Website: lowes
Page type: receipt
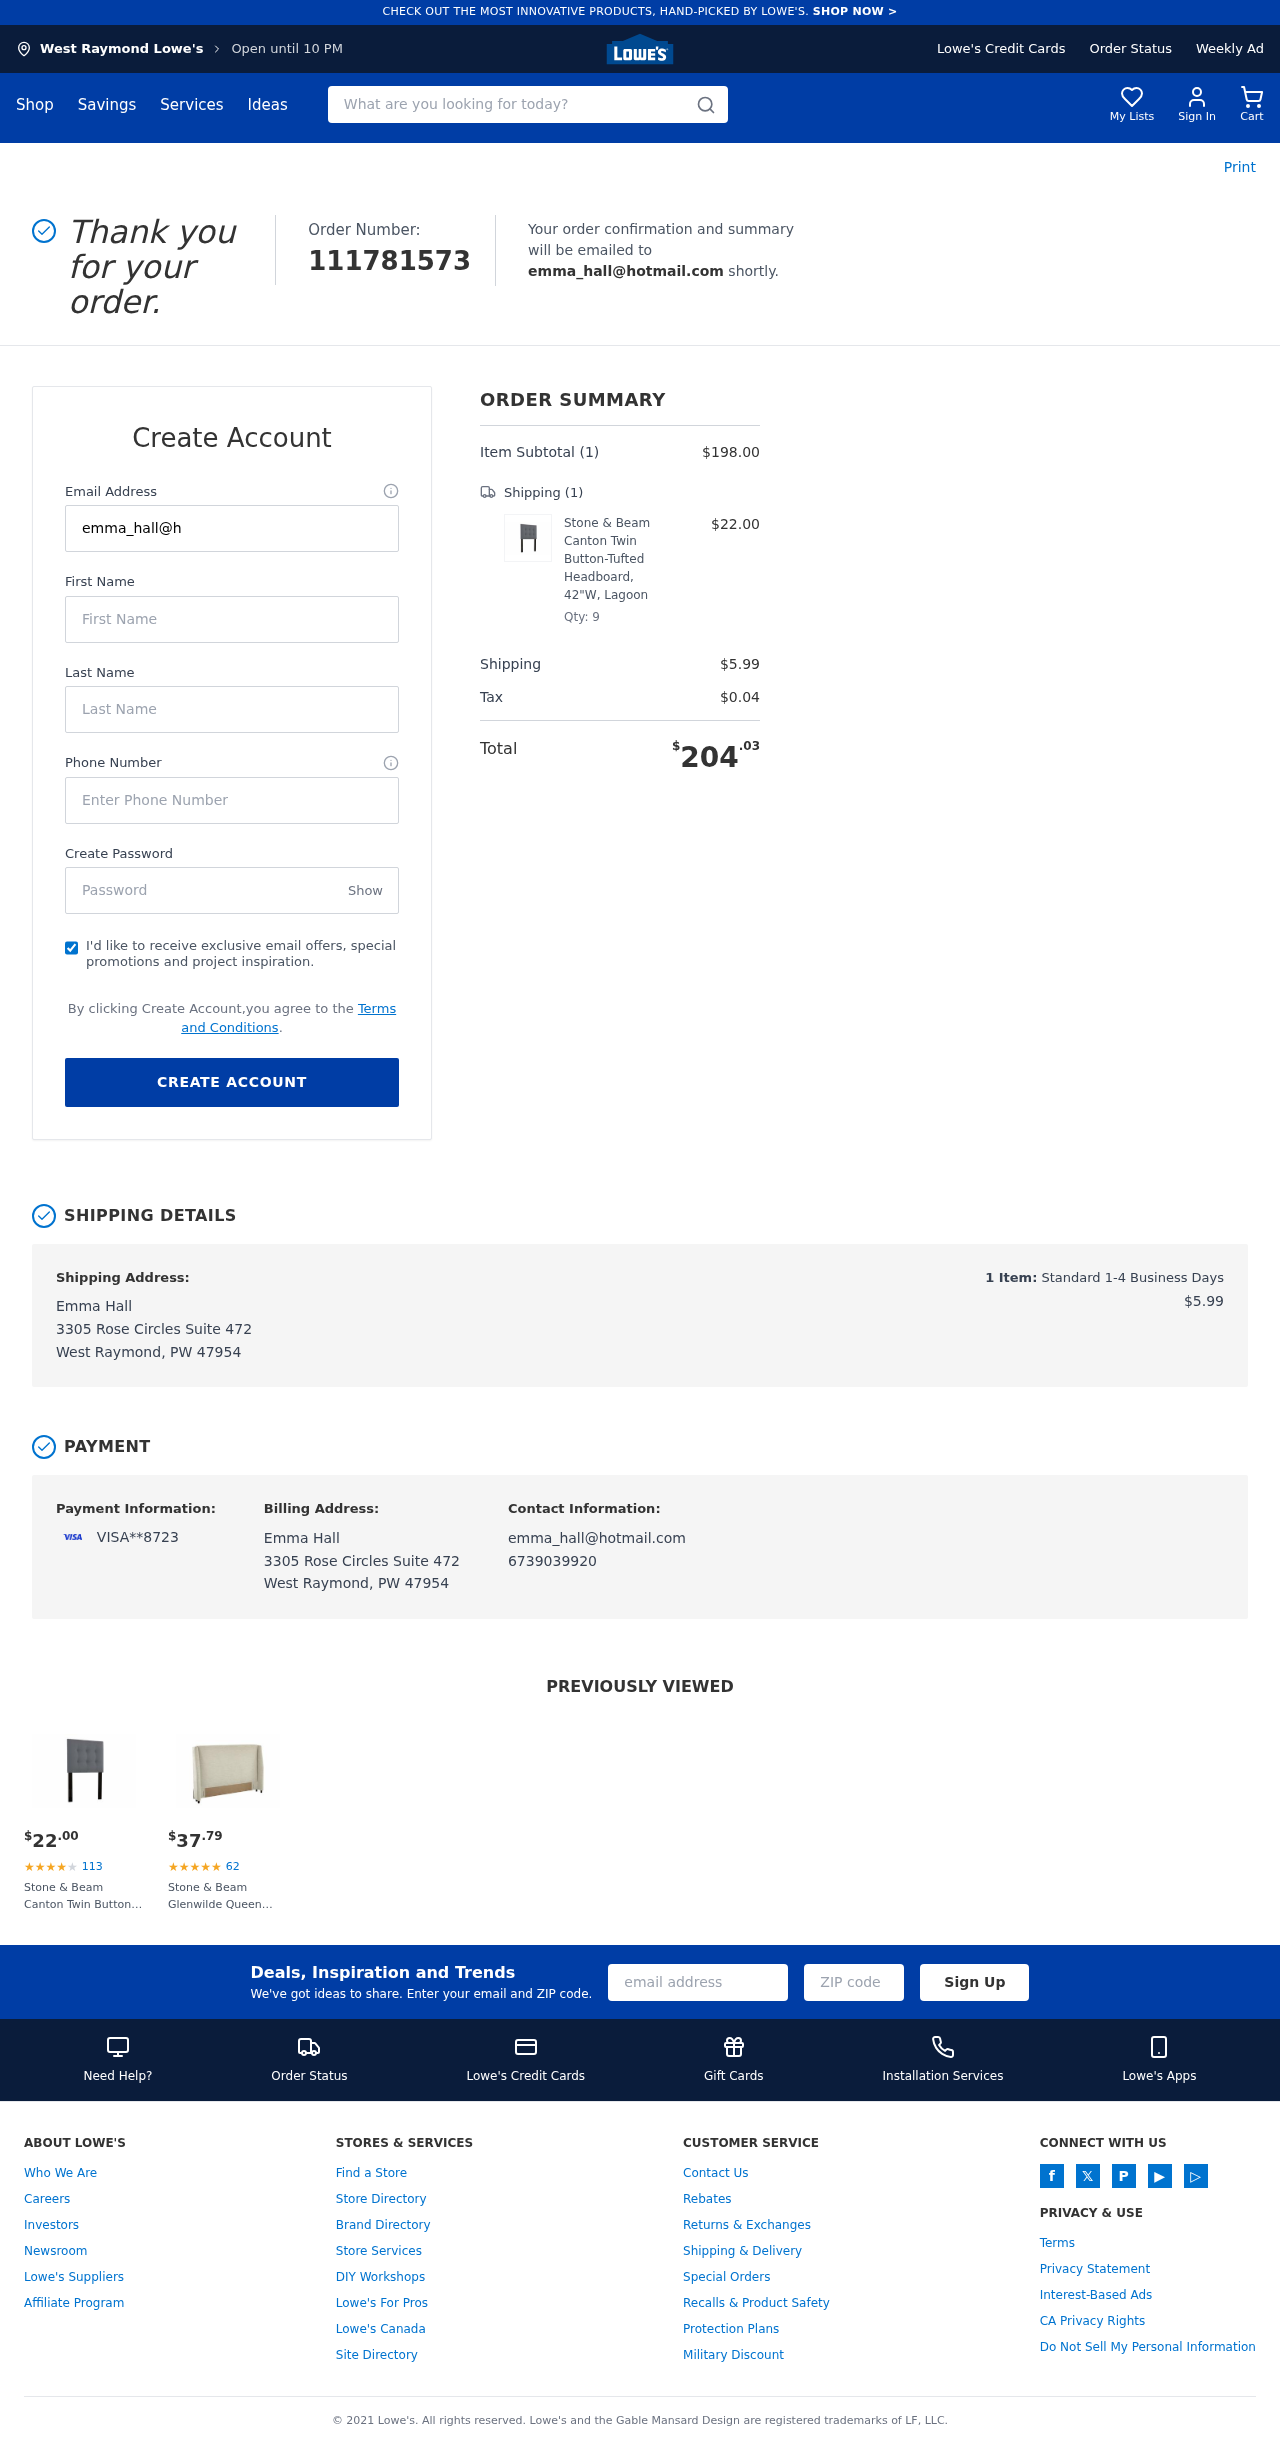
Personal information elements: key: PII_CARD_LAST4
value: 8723
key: PII_CARD_TYPE
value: VISA
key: PII_CITY
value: West Raymond
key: PII_EMAIL
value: emma_hall@hotmail.com
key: PII_FULLNAME
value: Emma Hall
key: PII_PHONE
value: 6739039920
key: PII_STREET
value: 3305 Rose Circles Suite 472
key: PII_FIRSTNAME
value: Emma
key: PII_LASTNAME
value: Hall
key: PII_CITY_STATE_ZIP
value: West Raymond, PW 47954
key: PII_FULLNAME2
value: Emma Hall
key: PII_FULLNAME3
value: Emma Hall
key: PII_FIRSTNAME2
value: Emma
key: PII_FIRSTNAME3
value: Emma
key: PII_LASTNAME2
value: Hall
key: PII_LASTNAME3
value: Hall
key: PII_FIRSTNAME_DERIVED
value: Emma
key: PII_LASTNAME_DERIVED
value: Hall
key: PII_FULLNAME_DERIVED
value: Emma Hall
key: PII_NAME_FULL_DERIVED
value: Emma Hall
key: PII_STREET2
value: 3305 Rose Circles Suite 472
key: PII_CITY_STATE_ZIP2
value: West Raymond, PW 47954
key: PII_EMAIL2
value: emma_hall@hotmail.com
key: PII_EMAIL3
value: emma_hall@hotmail.com
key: PII_PHONE_LINE
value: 9920
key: PII_PHONE_SUFFIX
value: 9920
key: PII_PHONE2
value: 6739039920
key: PII_PHONE3
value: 6739039920
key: PII_PHONE_NUMERIC
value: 6739039920
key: PII_PHONE_LINE_NUMERIC
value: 9920
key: PII_PHONE_SUFFIX_NUMERIC
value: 9920
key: PII_PHONE2_NUMERIC
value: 6739039920
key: PII_PHONE3_NUMERIC
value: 6739039920
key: PII_PHONE_DIGITS
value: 6739039920
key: PII_PHONE_LAST4
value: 9920
Product elements: key: PRODUCT1_NAME
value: Stone & Beam Canton Twin Button-Tufted Headboard, 42"W, Lagoon
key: PRODUCT1_PRICE
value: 22
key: PRODUCT1_QUANTITY
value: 9
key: PRODUCT2_NAME
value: Stone & Beam Glenwilde Queen Headboard, 75"W, Pearl
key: PRODUCT2_NUM_RATINGS
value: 62
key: PRODUCT2_PRICE
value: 37.79
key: PRODUCT1_PRICE2
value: $22.00
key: PRODUCT1_RATING2
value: ★
★
★
★
★
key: PRODUCT1_NUM_RATINGS2
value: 113
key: PRODUCT1_NAME2
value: Stone & Beam Canton Twin Button-Tufted Headboard, 42"W, Lagoon
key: PRODUCT2_RATING
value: ★
★
★
★
★
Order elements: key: ORDER_ID
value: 111781573
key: ORDER_NUM_ITEMS
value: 1
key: ORDER_SUBTOTAL
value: $198.00
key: ORDER_NUM_ITEMS2
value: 1
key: ORDER_SHIPPING_COST
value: $5.99
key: ORDER_TAX
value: $0.04
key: ORDER_TOTAL
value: $204.03
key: ORDER_NUM_ITEMS3
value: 1
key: ORDER_SHIPPING_COST2
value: $5.99
Search elements: key: HEADER_SEARCH
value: What are you looking for today?